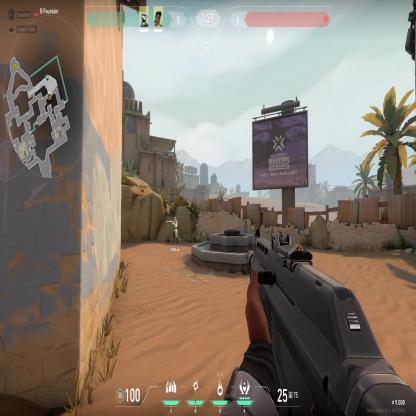
Label: teammate